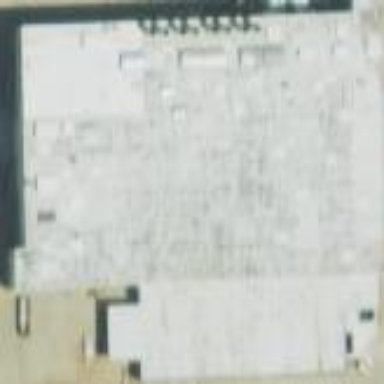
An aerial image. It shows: Manufacturing building.